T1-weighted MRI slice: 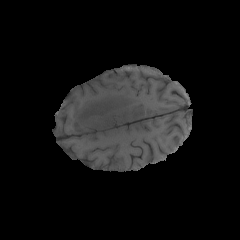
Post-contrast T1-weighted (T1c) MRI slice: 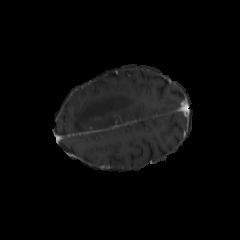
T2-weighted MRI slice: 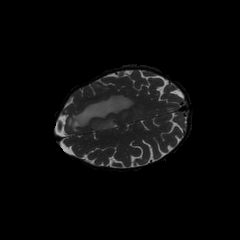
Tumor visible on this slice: yes